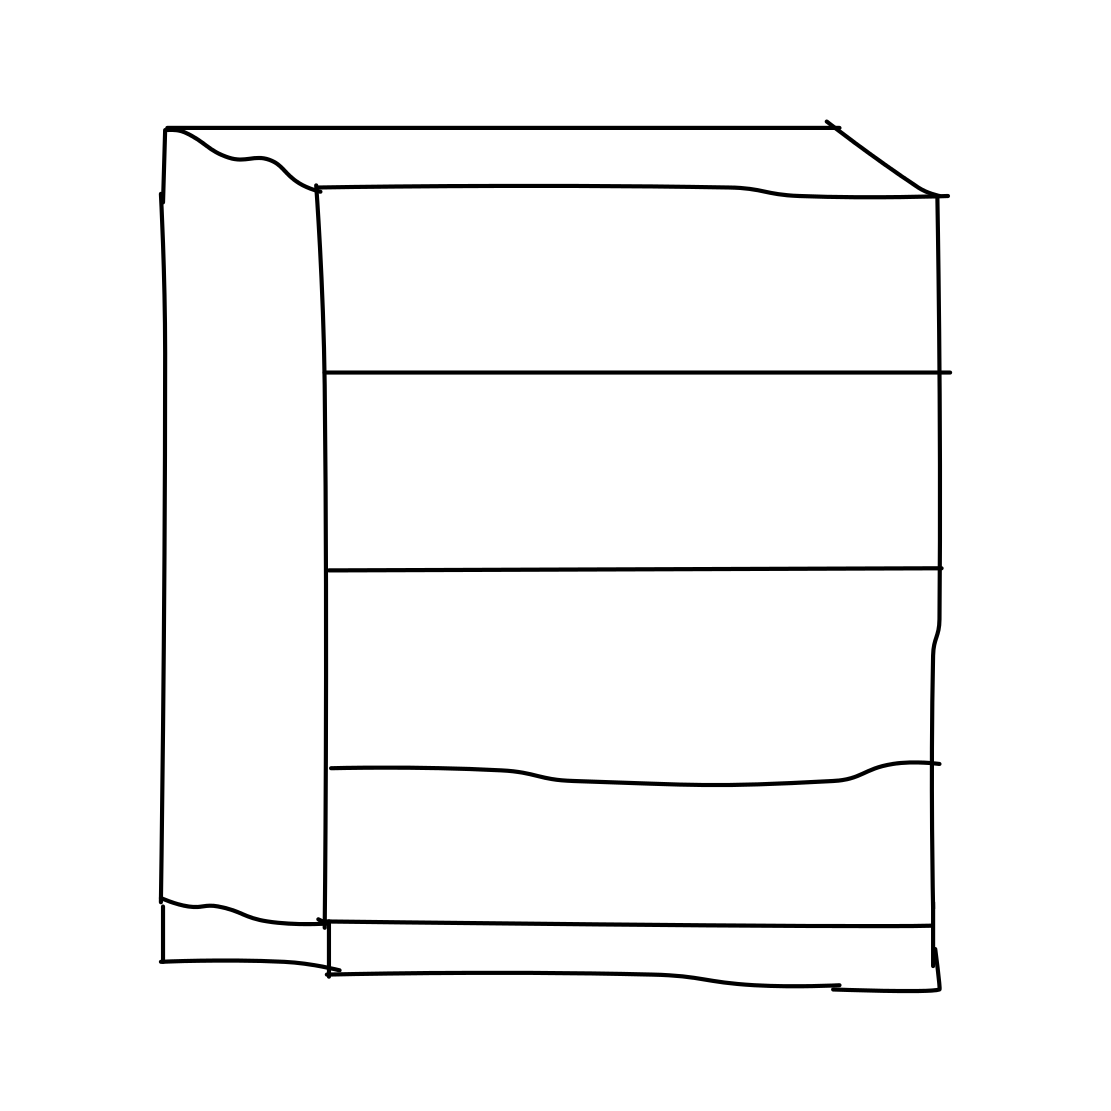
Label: bookshelf